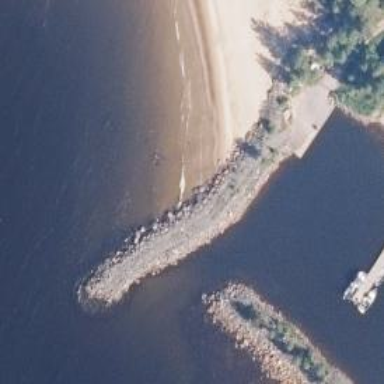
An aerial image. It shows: Breakwater structure.